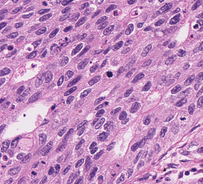
Tumor epithelial tissue: yes
Tumor-associated stroma tissue: no
Normal tissue: no